Question: The bloom effect in JavaFX 2 suffers from clipping which cuts parts of the effect itself. Is there a way to either avoid this clipping or to extend the region which will be preserved?
Example FXML (Just open with Scene Builder) which demonstrates the clipped bloom effect:
'''
<?xml version="1.0" encoding="UTF-8"?>
<?import javafx.scene.effect.*?>
<?import javafx.scene.layout.*?>
<?import javafx.scene.shape.*?>
<StackPane xmlns:fx="http://javafx.com/fxml">
<children>
<Rectangle fill="#808080" height="90.0" width="90.0" />
<Circle fill="WHITE" radius="35">
<effect><Bloom /></effect>
</Circle>
</children>
</StackPane>
'''

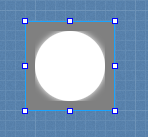
Answer: It would seem that this is a bug as an effect like dropshadow does not suffer the same clipping. I encourage you to file the bug against the runtime project at <URL>.
A workaround is to set a transparent stroke on the circle.
'''
<?xml version="1.0" encoding="UTF-8"?>
<?import java.lang.*?>
<?import javafx.scene.effect.*?>
<?import javafx.scene.layout.*?>
<?import javafx.scene.shape.*?>
<StackPane xmlns:fx="http://javafx.com/fxml">
<children>
<Rectangle fill="GREY" height="90.0" width="90.0" />
<Circle fill="WHITE" radius="35.0" stroke="TRANSPARENT" strokeType="OUTSIDE" strokeWidth="10.0">
<effect>
<Bloom />
</effect>
</Circle>
</children>
</StackPane>
'''